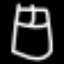
Label: bed